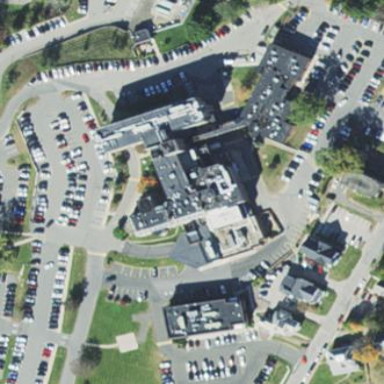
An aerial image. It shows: Hospital providing healthcare services.